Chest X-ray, PA view. Patient: 20 years old, sex M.
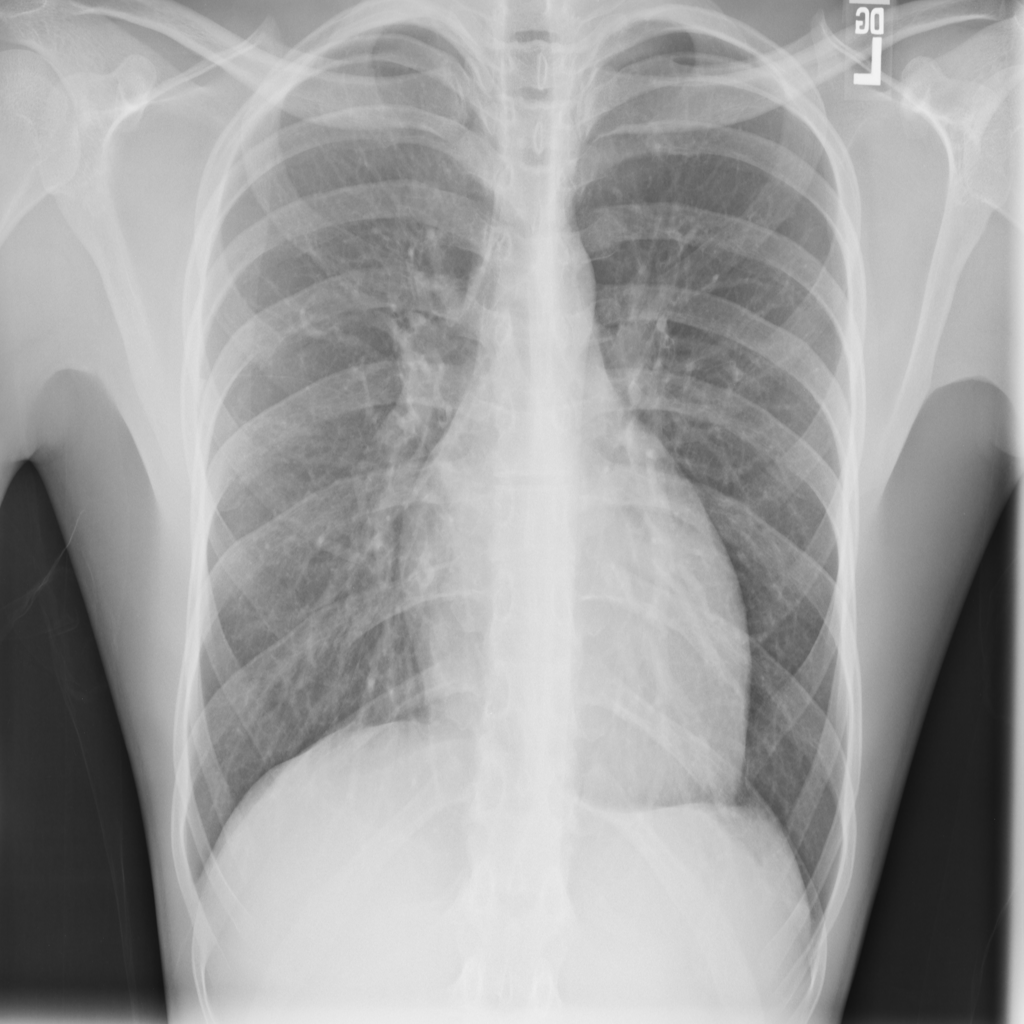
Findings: Cardiomegaly